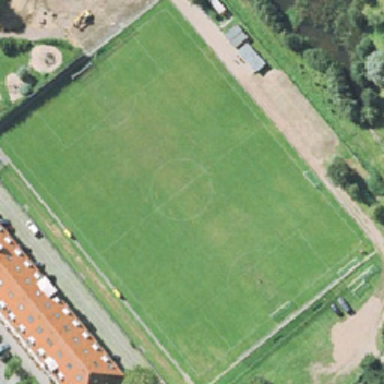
There are some trees around a football field .